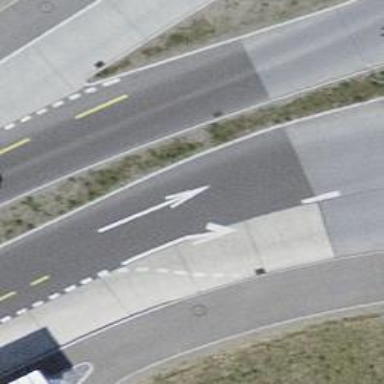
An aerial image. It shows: Primary road with asphalt surface and designated cycle lane.